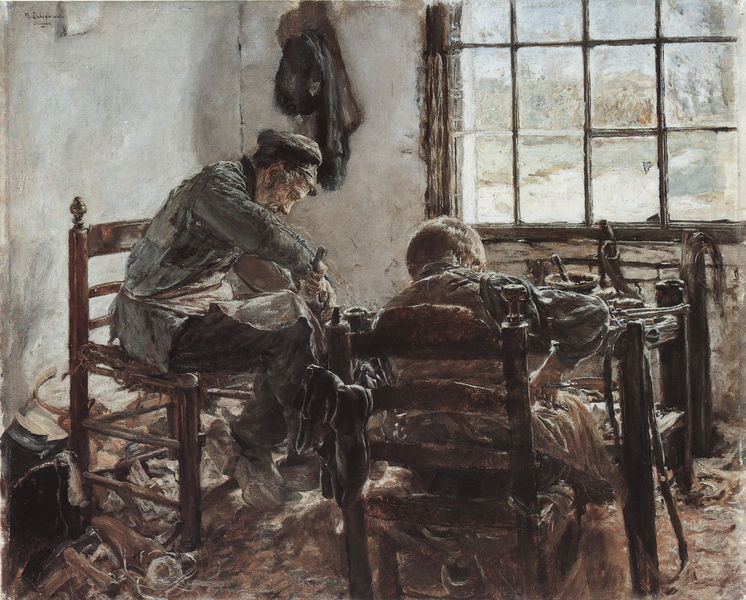
Titel: Schusterwerkstatt
Künstler: Max Liebermann
Standort: Berlin
Institution: Alte Nationalgalerie
Schlagwörter: blau, dunkel, gemälde, mann, schatten, schurz, weiß, landschaft, ocker, sitzen, braun, fenster, glas, grau, hell, holz, hut, licht, männer, raum, rücken, schwarz, stuhl, stühle, tisch, zimmer, ölbild, ausblick, blick, schnee, tuch, beige, expressionismus, malerei, alt, hemd, hose, jacke, jung, kappe, mütze, mützen, wand, arm, messer, möbel, rückenlehne, öl, natur, pastos, boden, interieur, realismus, sitzend, stoff, innen, kind, vater, alltag, arbeit, bauern, genre, krug, aussicht, schürze, rückenansicht, ecke, schuhe, arbeiten, monochrom, winter, arbeiter, ölgemälde, lehnen, handarbeit, impressionistisch, riemen, stuhllehne, innenansicht, stube, junge, weste, bauer, impression, wände, reste, hängen, alter, knabe, bayern, heimat, bub, rückenfigur, geschirr, jacken, schuh, pinsel, flecken, handwerk, handwerker, schreiner, tischler, werkstatt, werkzeug, fensterscheibe, fensterscheiben, hammer, leder, tonig, aussen, leuchtend, geselle, bei der arbeit, butzenscheiben, armut, sohn, schnitzer, schnitzen, sitzmöbel, meister, schutz, unruhig, schreinerei, kalb, schuhmacher, schuster, kinderarbeit, zuhause, zange, abfall, fensterkreuze, gerümpel, arbeitend, werkzeuge, unordentlich, getüncht, duster, kkk, lehrling, arbeitskleidung, fleißig, leim, werkstätte, gehilfe, lederschürze, arbeitskleidunf´g, grau braun, lochzange, schuhster, schusterei, winterarbeit, karges zimmer